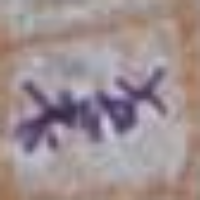
Label: metaphase